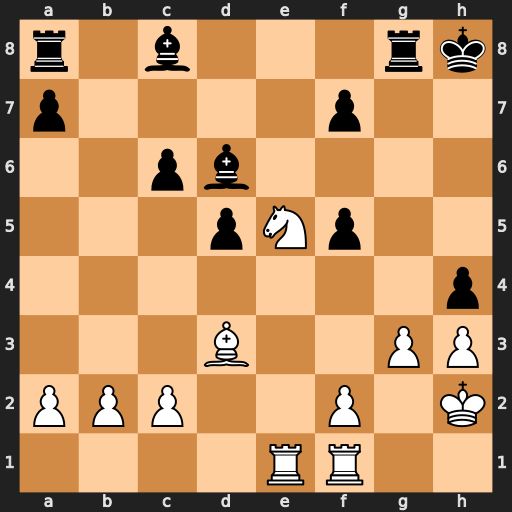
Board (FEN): r1b3rk/p4p2/2pb4/3pNp2/7p/3B2PP/PPP2P1K/4RR2
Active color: w
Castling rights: -
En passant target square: -
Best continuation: Nxf7+ Kg7 Nxd6